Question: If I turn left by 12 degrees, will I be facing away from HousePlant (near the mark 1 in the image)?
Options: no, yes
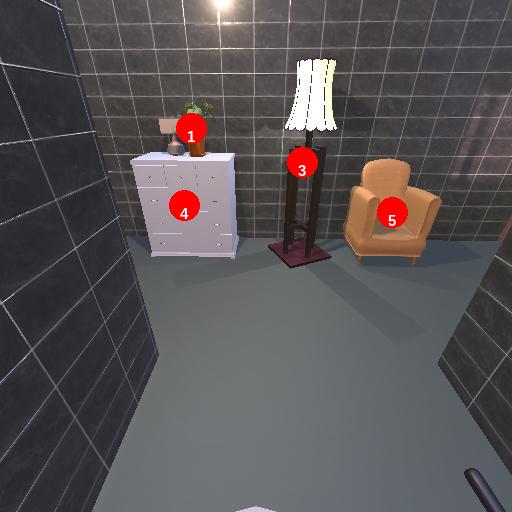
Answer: no